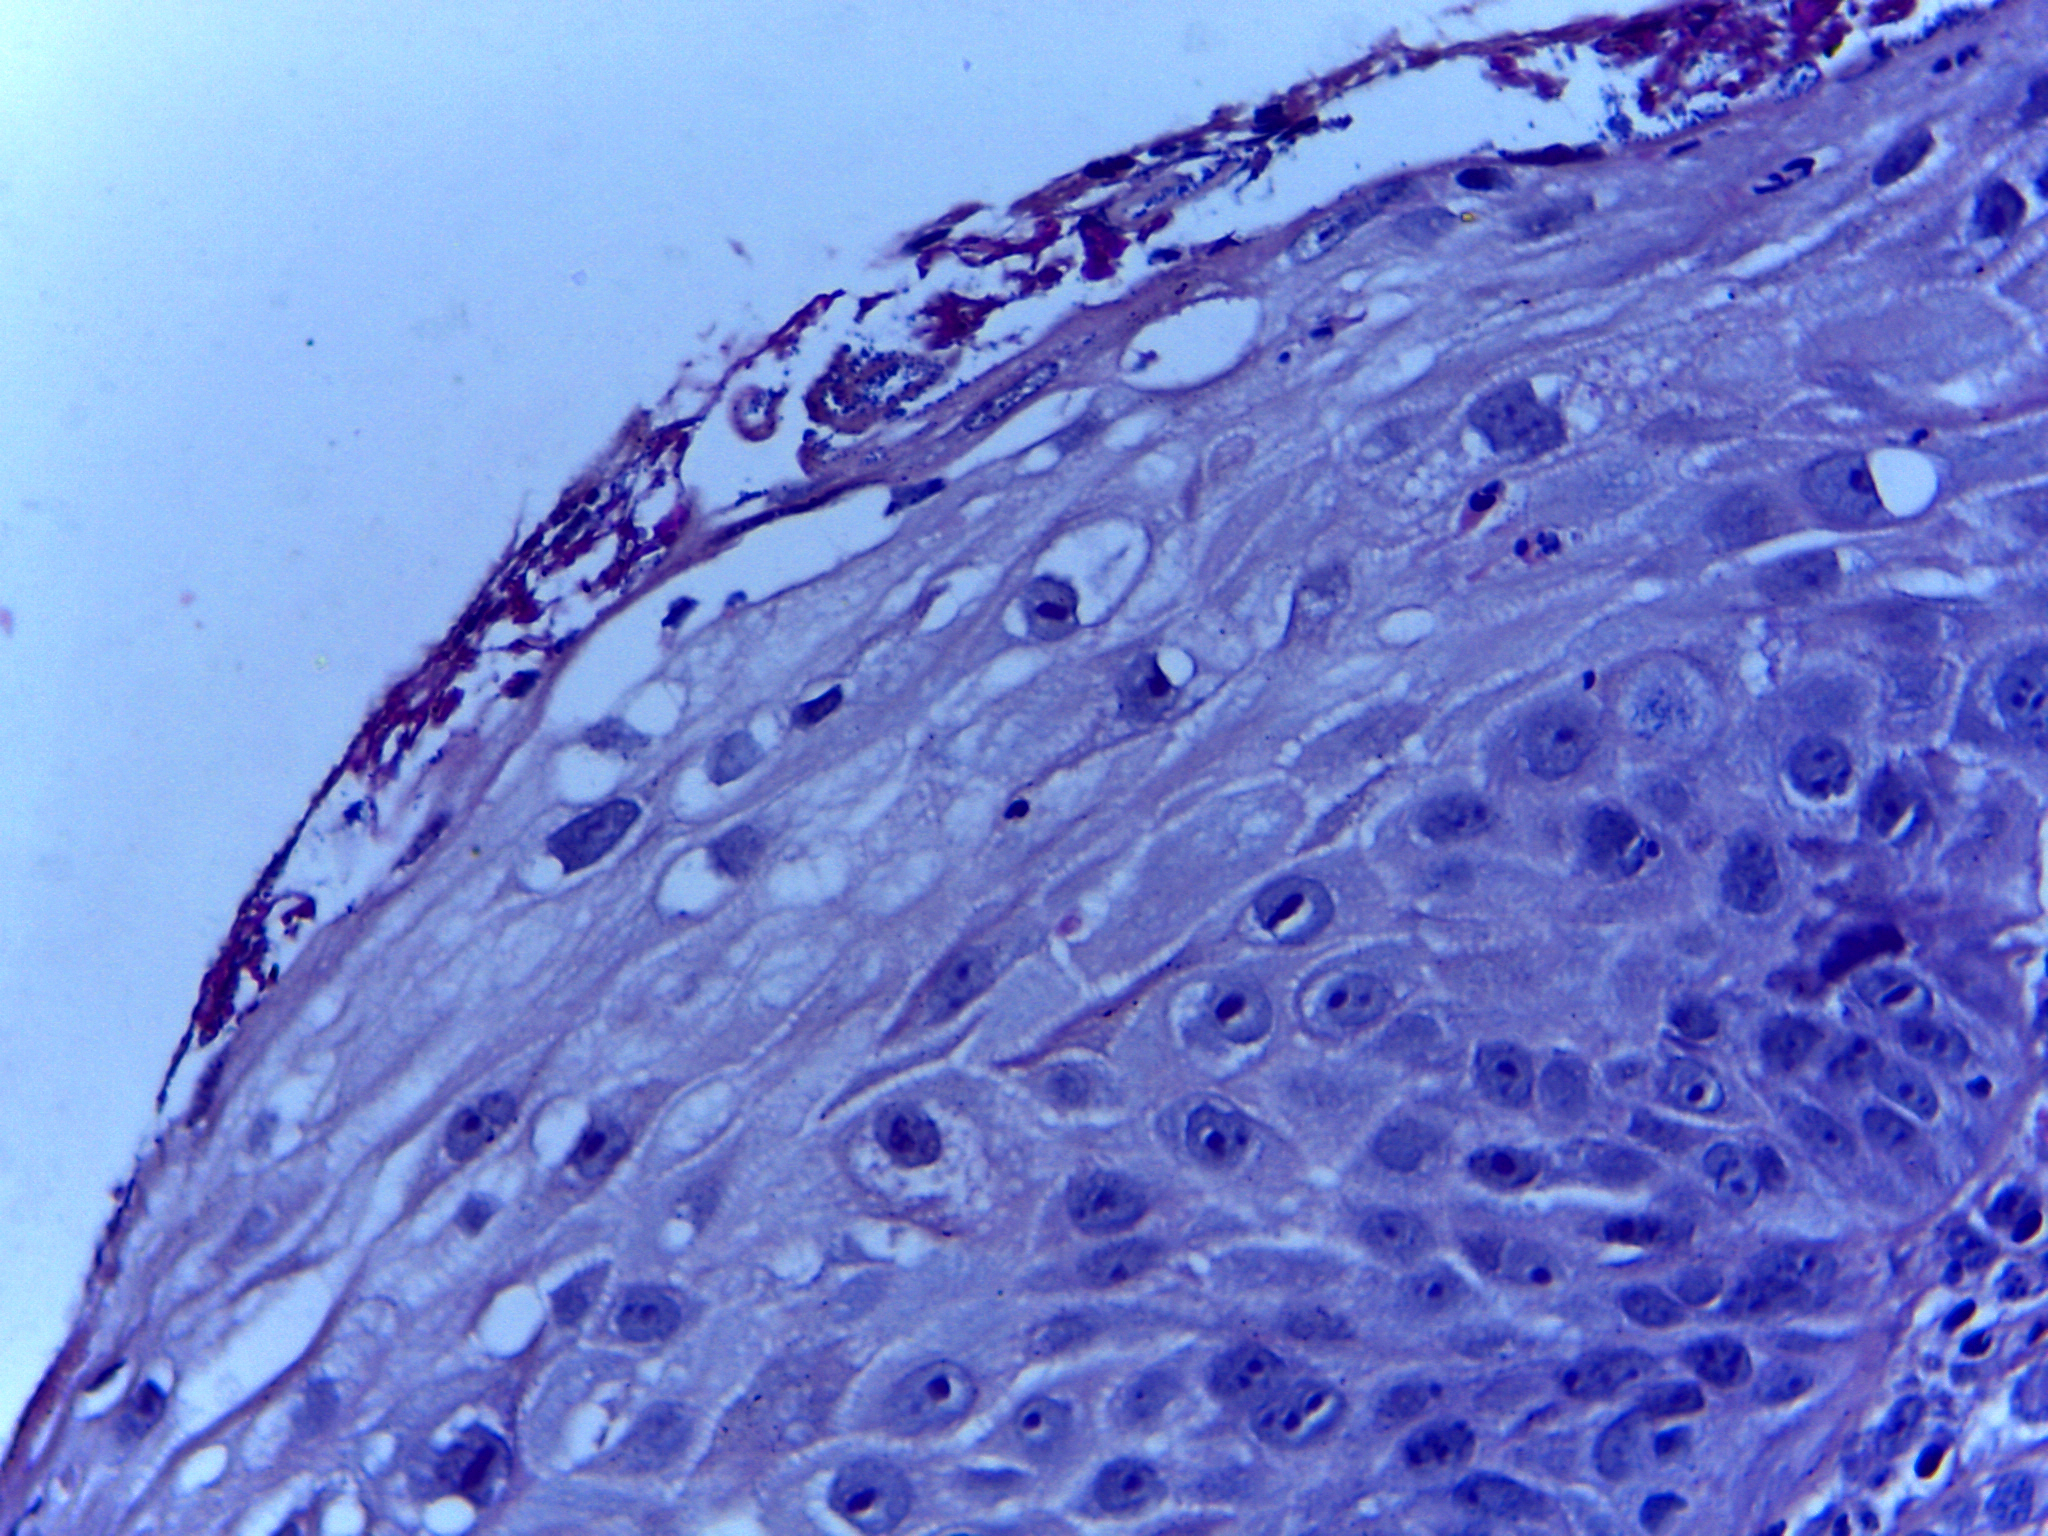
Diagnosis: OSCC